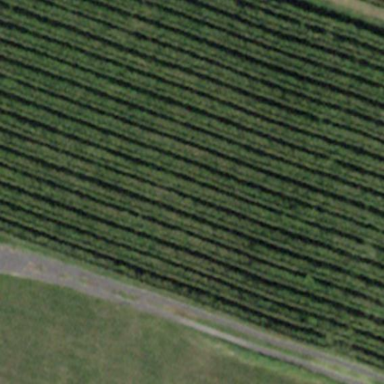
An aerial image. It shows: Vineyard where grapes are grown.